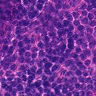
Metastatic tissue present: no